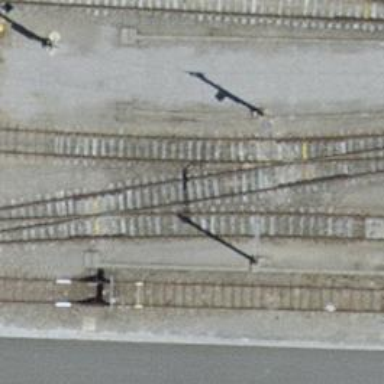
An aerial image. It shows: Siding railway track with one set of rails.